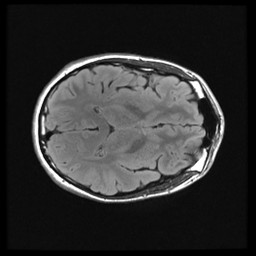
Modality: FLAIR
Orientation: axial
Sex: male
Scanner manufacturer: ge
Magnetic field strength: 3 T
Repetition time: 9 s
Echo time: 0.1216 s